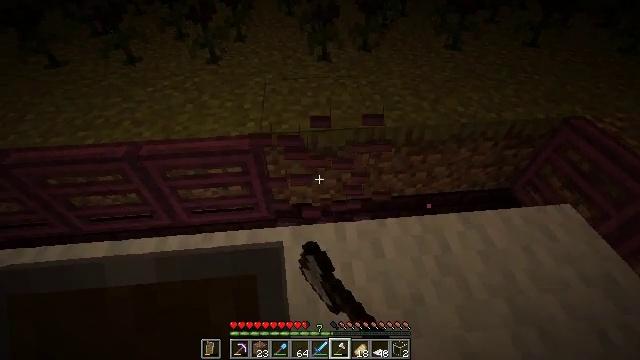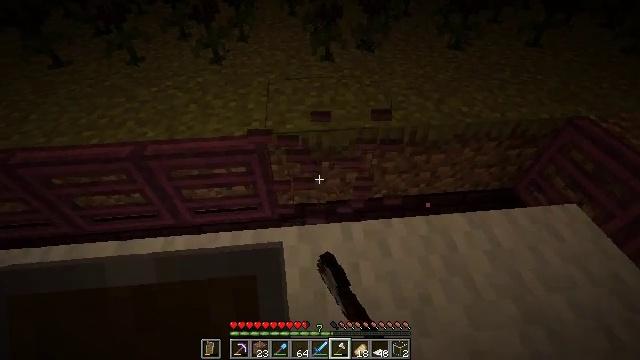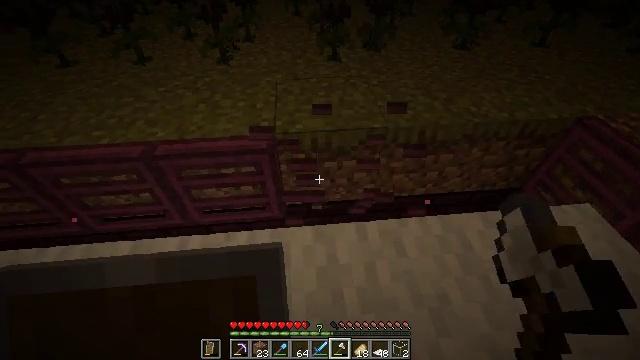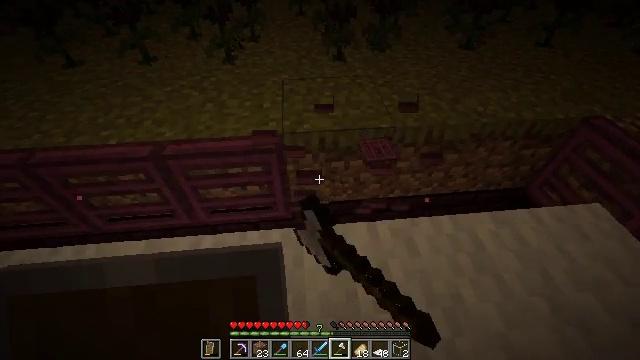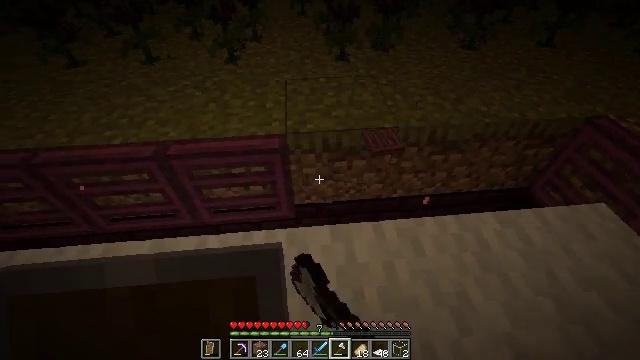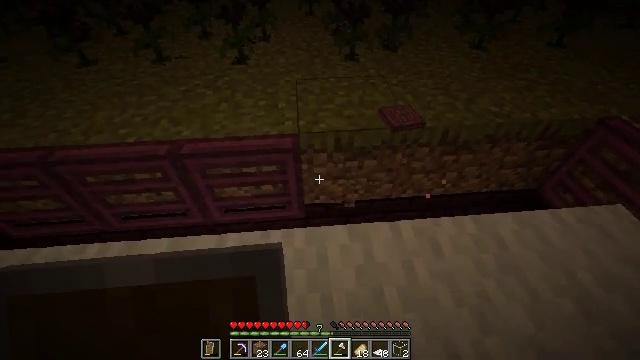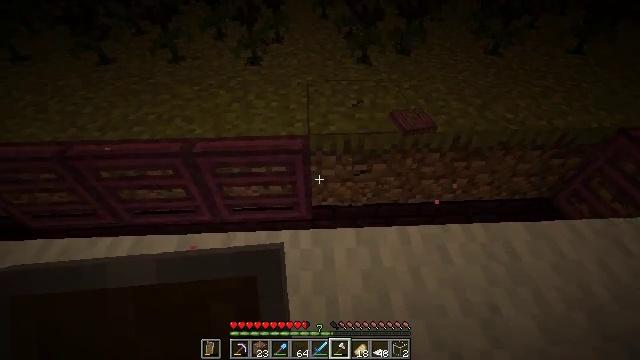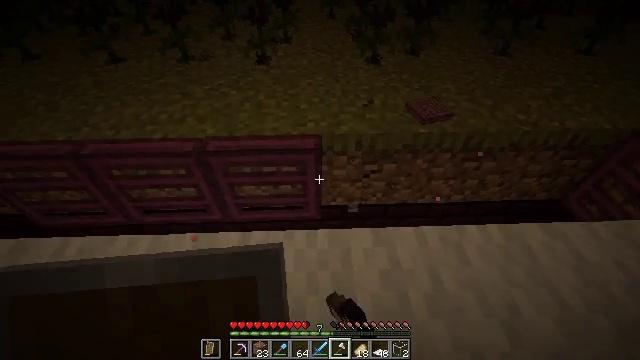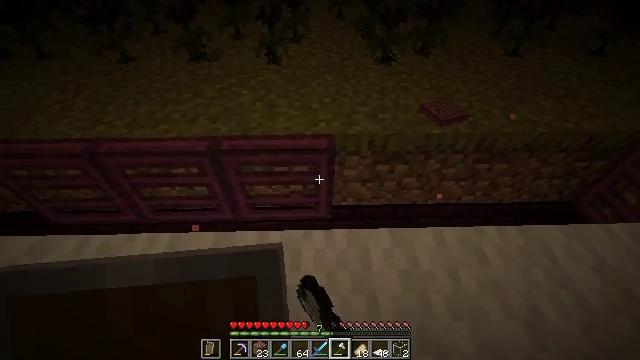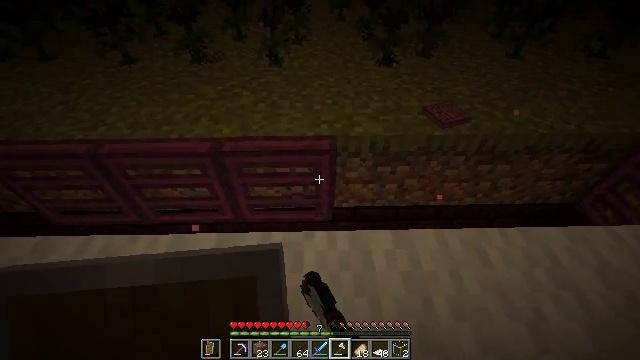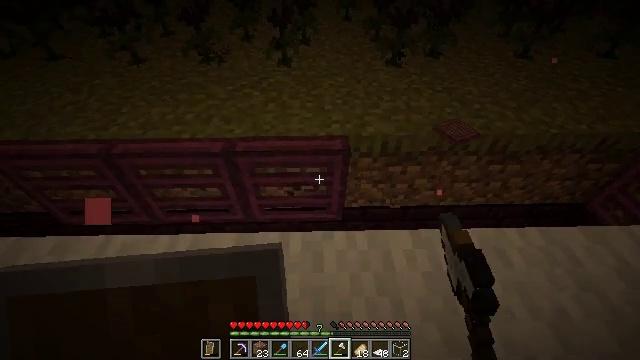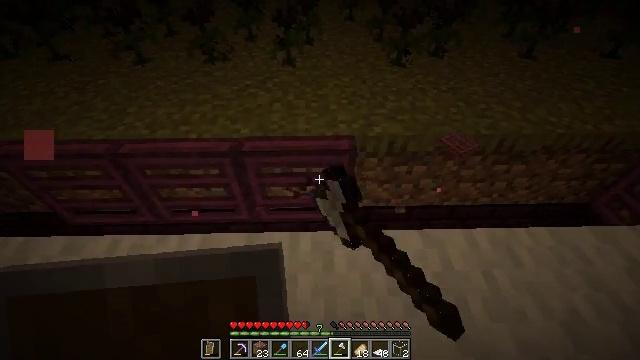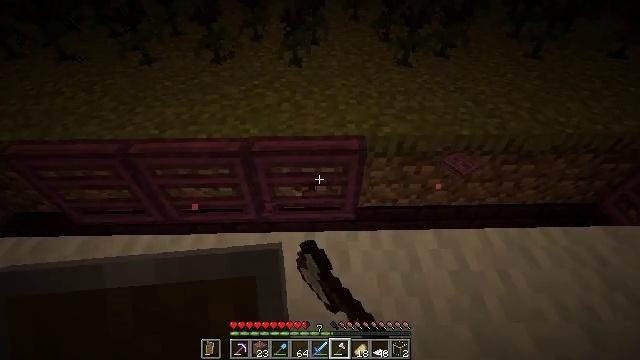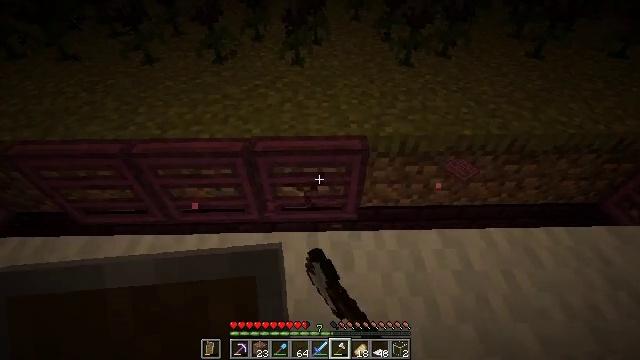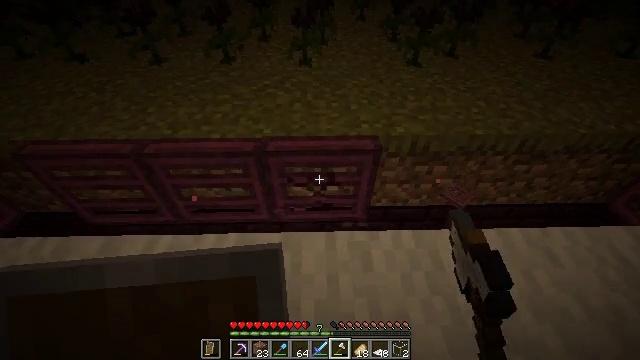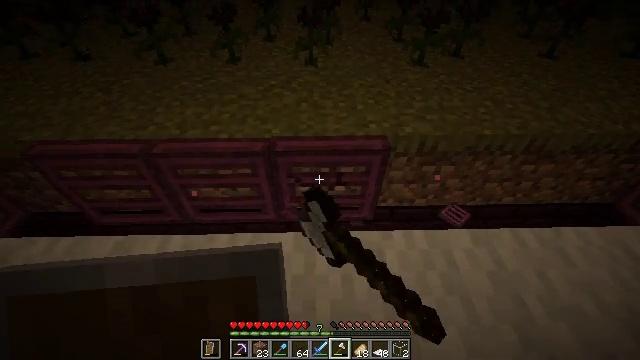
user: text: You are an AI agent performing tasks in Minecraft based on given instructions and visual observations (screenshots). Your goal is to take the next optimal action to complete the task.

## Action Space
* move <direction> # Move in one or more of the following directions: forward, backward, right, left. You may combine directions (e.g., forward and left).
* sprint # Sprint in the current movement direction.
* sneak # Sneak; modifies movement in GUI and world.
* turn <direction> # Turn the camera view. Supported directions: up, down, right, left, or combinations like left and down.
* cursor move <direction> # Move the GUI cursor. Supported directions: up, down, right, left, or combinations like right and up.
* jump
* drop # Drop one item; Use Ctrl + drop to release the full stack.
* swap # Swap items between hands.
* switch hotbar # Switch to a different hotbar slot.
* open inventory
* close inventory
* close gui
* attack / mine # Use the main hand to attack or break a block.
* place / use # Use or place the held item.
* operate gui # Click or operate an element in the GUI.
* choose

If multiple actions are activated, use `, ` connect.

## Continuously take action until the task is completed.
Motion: motion action
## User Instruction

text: Attack the crimson trapdoor to break it.
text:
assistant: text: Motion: move left, sneak, attack / mine
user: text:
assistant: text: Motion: move left, sneak, attack / mine
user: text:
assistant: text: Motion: move left, sneak, attack / mine
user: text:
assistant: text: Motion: move left, sneak, attack / mine
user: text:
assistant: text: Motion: move left, sneak, attack / mine
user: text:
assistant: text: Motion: move left, sneak, turn left, attack / mine
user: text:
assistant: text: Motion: move left, sneak, attack / mine
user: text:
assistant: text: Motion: move left, sneak, attack / mine
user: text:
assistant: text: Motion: move left, sneak, attack / mine
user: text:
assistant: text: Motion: move left, sneak, attack / mine
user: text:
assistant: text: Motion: move left, sneak, attack / mine
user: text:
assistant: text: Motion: move left, sneak, attack / mine
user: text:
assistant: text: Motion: move left, sneak, attack / mine
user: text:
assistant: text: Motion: move left, sneak, attack / mine
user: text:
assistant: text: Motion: move left, sneak, attack / mine
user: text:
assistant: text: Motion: move left, sneak, attack / mine
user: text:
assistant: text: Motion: sneak, attack / mine
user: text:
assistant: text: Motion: sneak, attack / mine
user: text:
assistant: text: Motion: sneak, attack / mine
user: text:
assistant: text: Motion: sneak, attack / mine
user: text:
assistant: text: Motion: sneak, attack / mine
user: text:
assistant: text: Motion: sneak, attack / mine
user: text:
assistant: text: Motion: sneak, attack / mine
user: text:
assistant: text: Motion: sneak, attack / mine
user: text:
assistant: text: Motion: sneak, attack / mine
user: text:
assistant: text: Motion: sneak, attack / mine
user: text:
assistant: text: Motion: sneak, attack / mine
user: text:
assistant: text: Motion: sneak
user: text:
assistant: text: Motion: sneak
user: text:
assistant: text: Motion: sneak